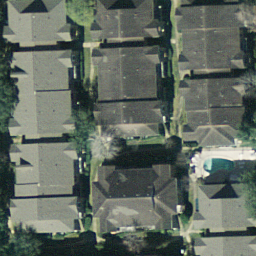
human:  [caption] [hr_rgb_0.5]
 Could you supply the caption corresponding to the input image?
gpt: Lots of houses arranged neatly with some plants around them .

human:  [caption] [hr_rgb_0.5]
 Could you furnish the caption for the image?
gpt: It is a dense residential area with lots of houses arranged neatly .

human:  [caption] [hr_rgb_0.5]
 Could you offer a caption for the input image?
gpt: There ars lots of houses arranged neatly .

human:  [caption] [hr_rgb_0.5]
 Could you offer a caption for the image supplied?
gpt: This is a dense residential area .

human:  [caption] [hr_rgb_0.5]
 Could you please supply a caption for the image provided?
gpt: Lots of houses arranged neatly and some plants around them .